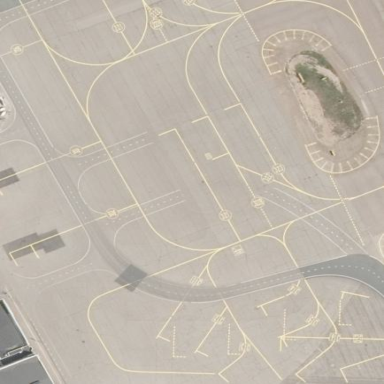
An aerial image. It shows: Apron at the airport.